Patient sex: M
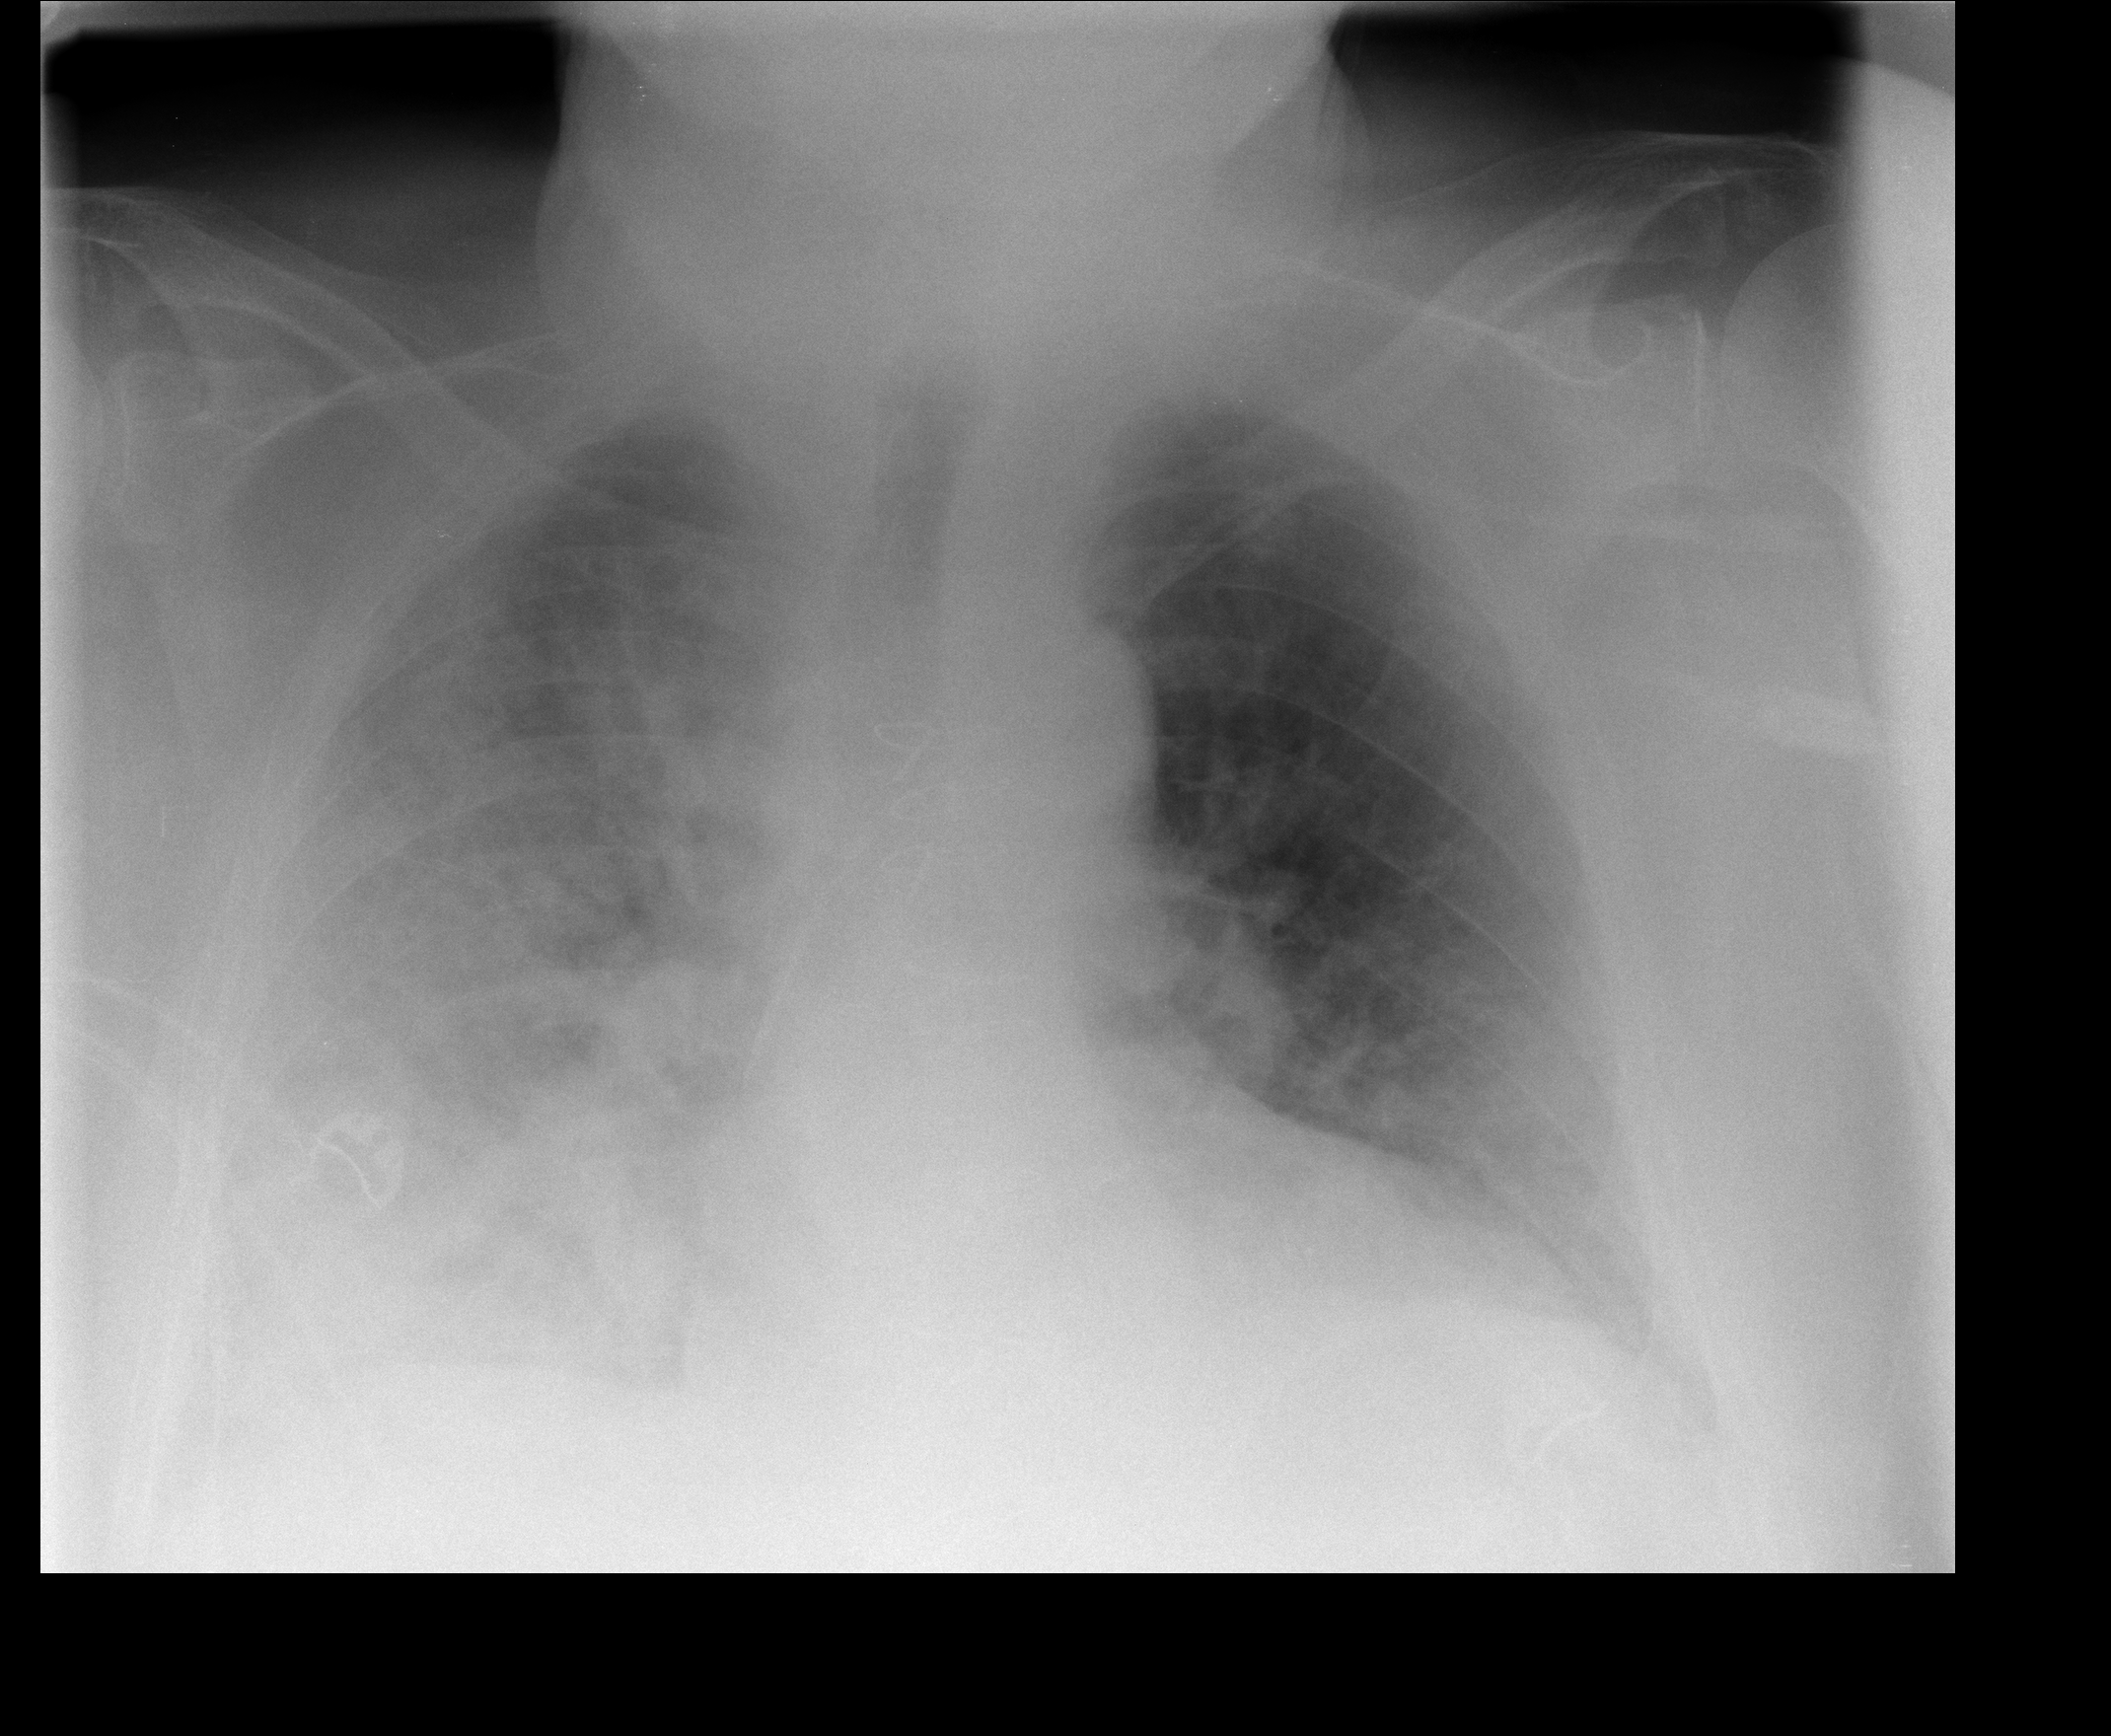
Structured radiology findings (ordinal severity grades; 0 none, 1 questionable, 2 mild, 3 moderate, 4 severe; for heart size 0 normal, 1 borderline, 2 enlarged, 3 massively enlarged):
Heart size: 2
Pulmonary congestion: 2
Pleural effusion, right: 2
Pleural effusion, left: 1
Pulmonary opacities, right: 4
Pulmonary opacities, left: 2
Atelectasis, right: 4
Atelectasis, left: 2